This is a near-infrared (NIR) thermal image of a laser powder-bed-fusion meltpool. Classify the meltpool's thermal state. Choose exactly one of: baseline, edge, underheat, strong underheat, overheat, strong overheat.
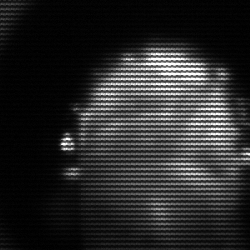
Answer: baseline